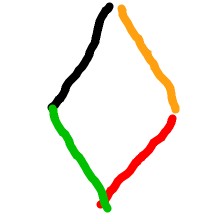
Shape: rhombus